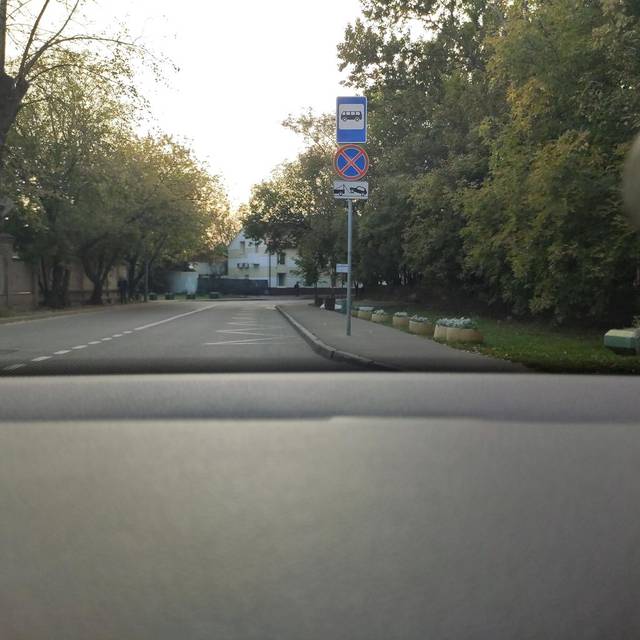
Region: Russia
Coordinates: 55.787, 37.674